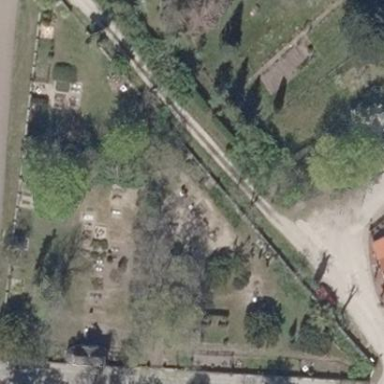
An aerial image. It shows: Wall surrounding graveyard.